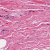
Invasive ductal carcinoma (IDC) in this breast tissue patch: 0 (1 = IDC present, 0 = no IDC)